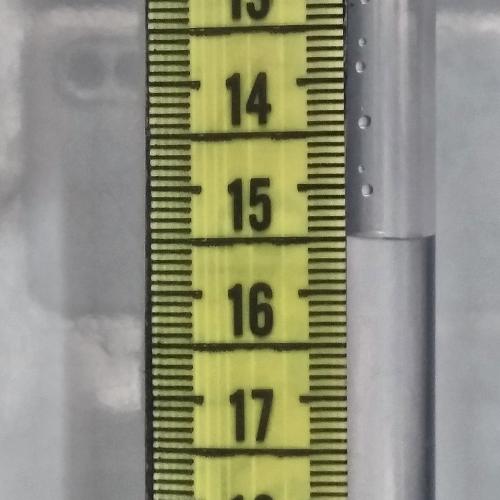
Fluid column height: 15.5 cm